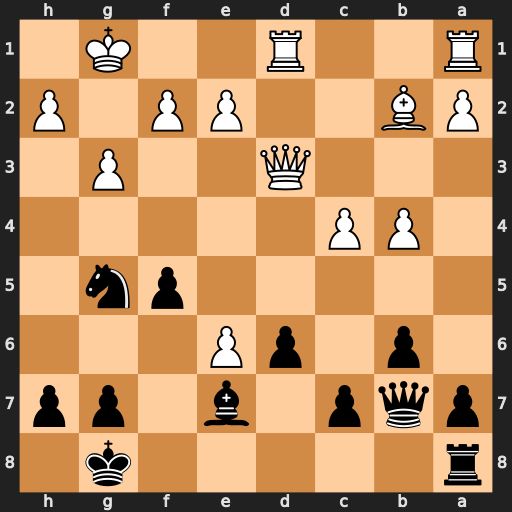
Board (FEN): r5k1/pqp1b1pp/1p1pP3/5pn1/1PP5/3Q2P1/PB2PP1P/R2R2K1
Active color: b
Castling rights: -
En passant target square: -
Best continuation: Nh3+ Kf1 Qh1#